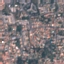
Land use / land cover class: Residential